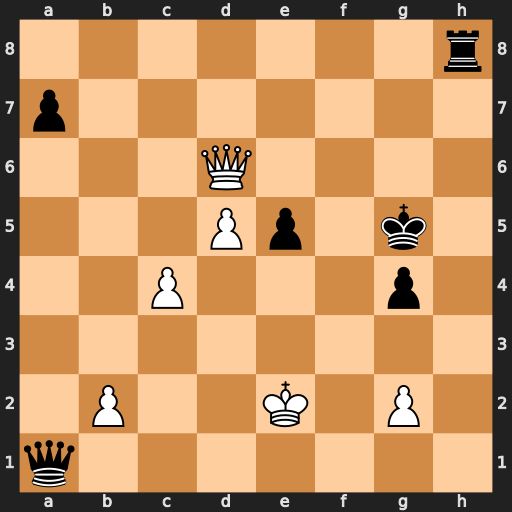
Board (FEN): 7r/p7/3Q4/3Pp1k1/2P3p1/8/1P2K1P1/q7
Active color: w
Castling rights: -
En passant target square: -
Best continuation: Qxe5+ Kg6 Qxh8